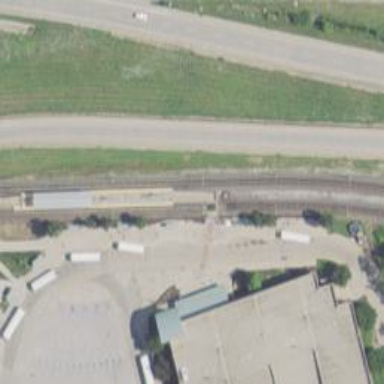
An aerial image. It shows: Railway crossing.